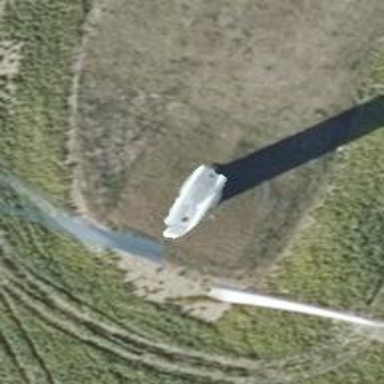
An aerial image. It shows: Wind power generator with horizontal axis wind turbine manufactured by Vestas.